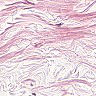
Metastatic tissue present: no